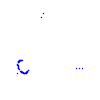
Particle: proton